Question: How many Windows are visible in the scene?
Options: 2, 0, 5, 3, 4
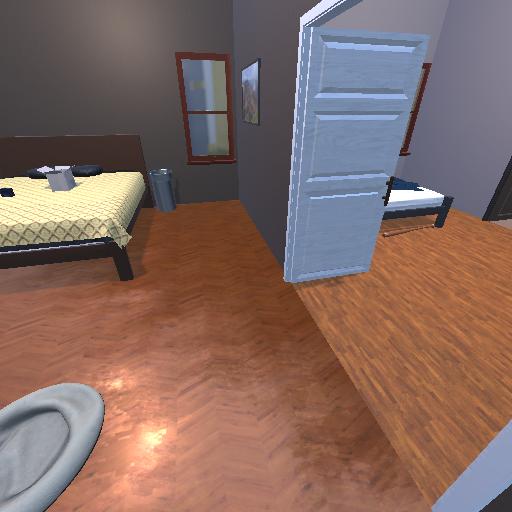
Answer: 2